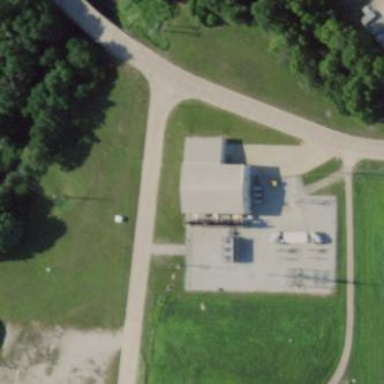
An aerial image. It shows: Power substation.